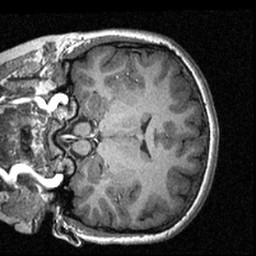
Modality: T1w
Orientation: coronal
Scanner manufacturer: siemens
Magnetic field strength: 3 T
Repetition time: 1.57 s
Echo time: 0.00304 s